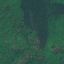
Land use / land cover class: Forest